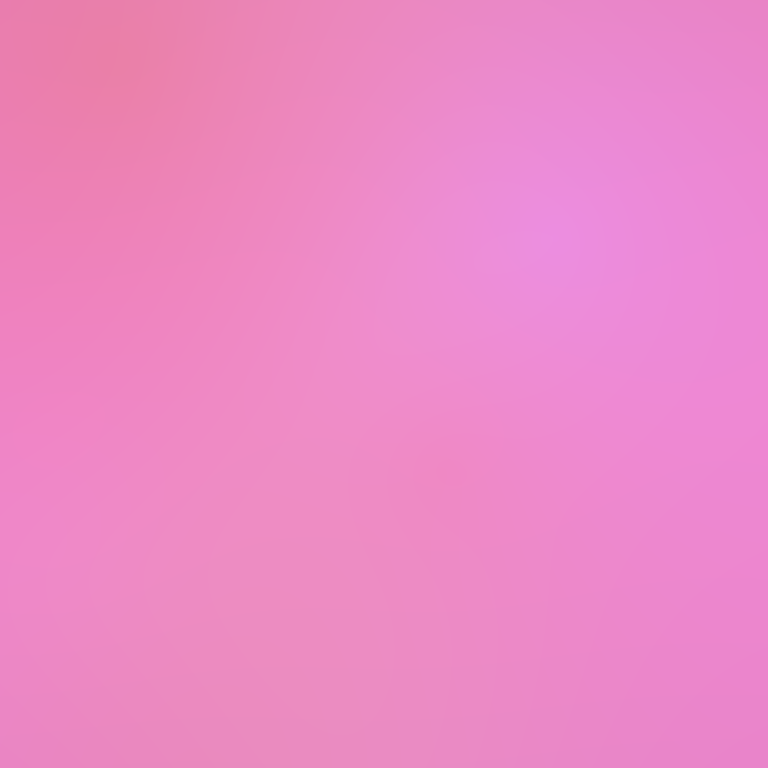
Abstract light effect, smooth gradient from soft pink to light purple, calm atmosphere, diffuse light, no room, no furniture, no objects.